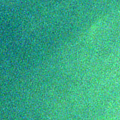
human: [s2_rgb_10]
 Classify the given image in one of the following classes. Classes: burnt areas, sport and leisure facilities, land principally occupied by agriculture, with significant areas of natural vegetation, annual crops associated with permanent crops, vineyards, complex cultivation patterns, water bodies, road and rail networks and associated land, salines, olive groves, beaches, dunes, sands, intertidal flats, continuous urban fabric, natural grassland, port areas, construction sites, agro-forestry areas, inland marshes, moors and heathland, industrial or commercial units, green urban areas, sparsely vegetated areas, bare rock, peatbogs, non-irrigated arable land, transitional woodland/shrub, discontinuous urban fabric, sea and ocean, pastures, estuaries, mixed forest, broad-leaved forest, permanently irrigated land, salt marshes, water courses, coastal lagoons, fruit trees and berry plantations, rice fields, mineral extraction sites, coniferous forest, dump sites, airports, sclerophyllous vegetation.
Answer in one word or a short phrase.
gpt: sea and ocean